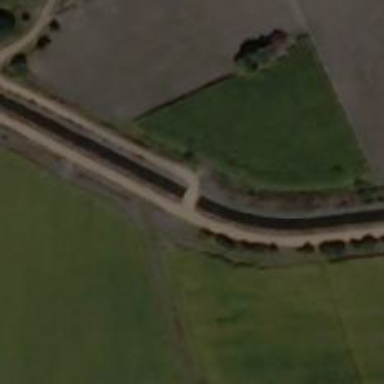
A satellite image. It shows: Track road with bridge.